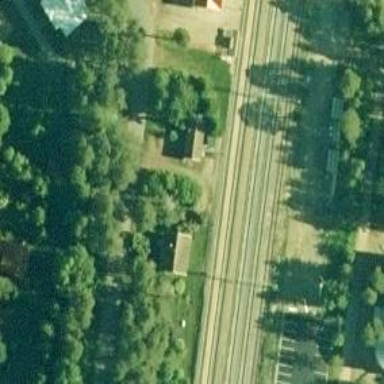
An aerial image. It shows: Continuous rail railway with electrified contact line.